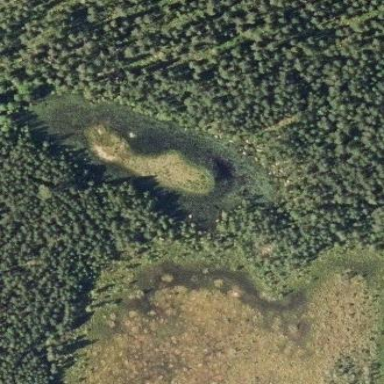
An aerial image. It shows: Bog wetland.